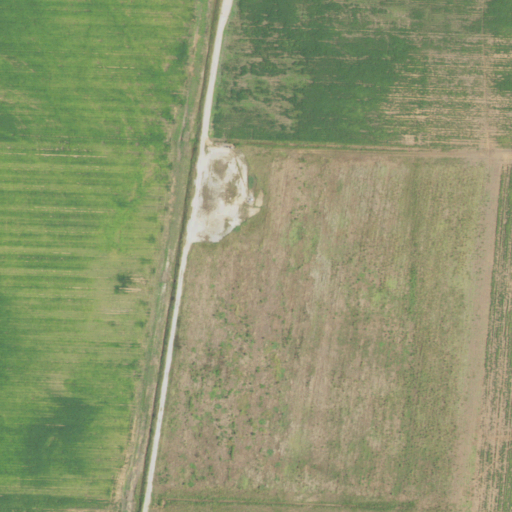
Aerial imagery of island in Louisiana named Goose Island containing cultivated crops, medium intensity development, low intensity development, and open development